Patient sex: F
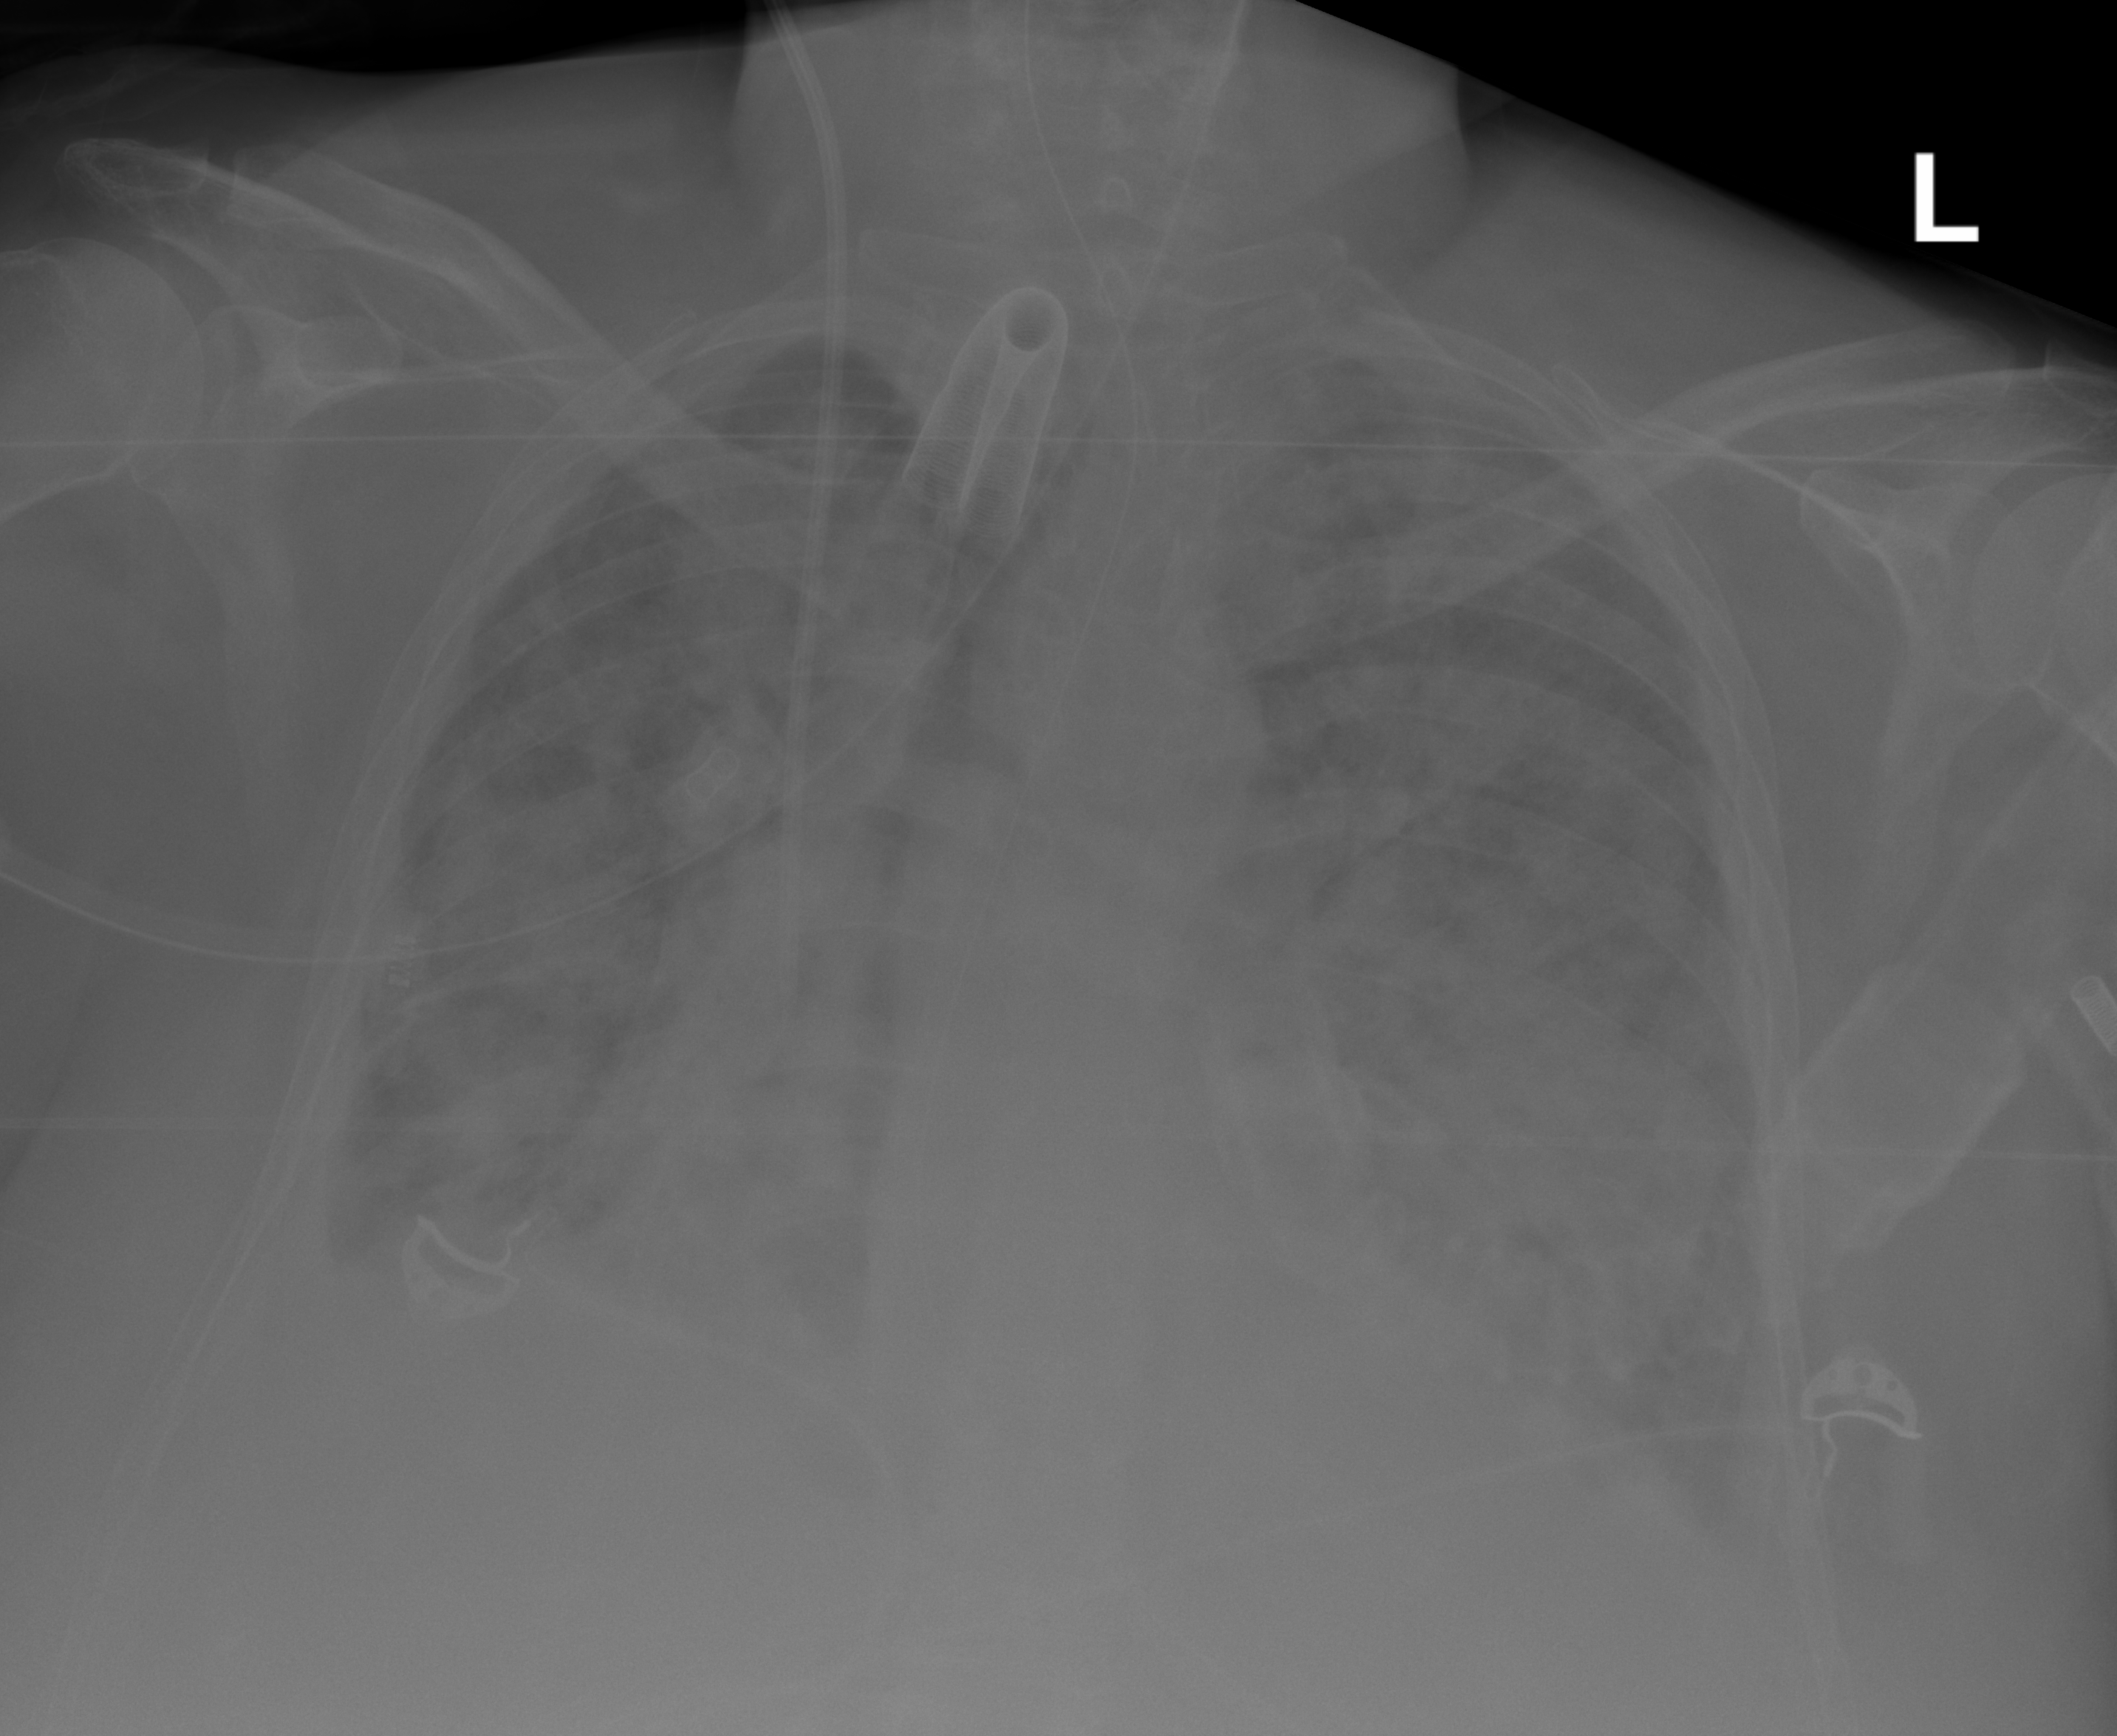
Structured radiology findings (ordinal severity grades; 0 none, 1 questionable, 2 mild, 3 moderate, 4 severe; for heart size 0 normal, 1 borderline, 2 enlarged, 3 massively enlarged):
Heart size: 2
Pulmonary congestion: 2
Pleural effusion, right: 2
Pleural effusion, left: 2
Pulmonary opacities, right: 4
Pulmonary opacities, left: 4
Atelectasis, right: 3
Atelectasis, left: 3